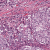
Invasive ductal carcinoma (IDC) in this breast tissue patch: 1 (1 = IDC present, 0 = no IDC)